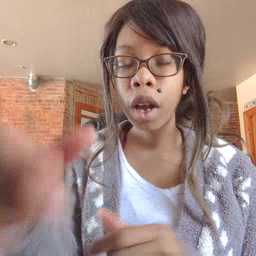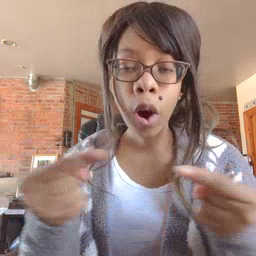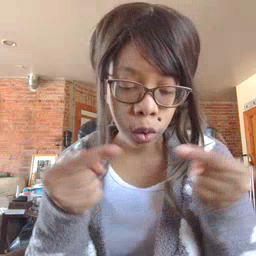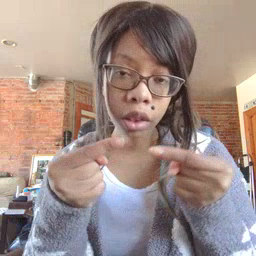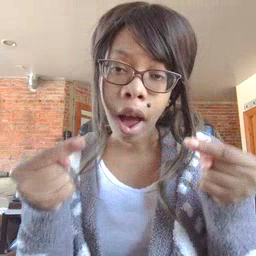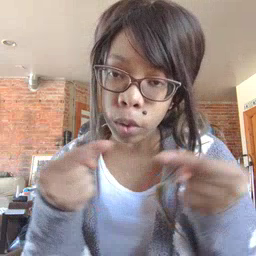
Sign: owie